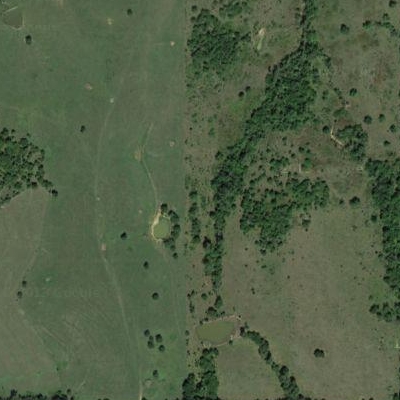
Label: Grass